Question: I'm writing a wxPython app that needs to match the appearance of an existing Windows application.
I'm trying to put Static Text and Button controls on a panel with a gradient background. Here are the ways I've found, but I can't help feeling that I'm missing something. How should I draw static text and custom controls and let the background show through?
1. Somehow persuade native controls not to draw the background. This applies esp. to wxStaticText
2. Turn on the global system option msw.window.no-clip-children to let the background show through?
3. Pass in a repainting function that touches up the background of each control during its onPaint Handler
2 seems easiest but I wonder if it's turned off for a reason. Are there any performance implications to turning on the no-clip-children globally? Is there any way to turn it on just for the windows I want?
Sorry if this is starting to look like an answer in a question. I want to know if there is a right way to do this.

'''
#!/usr/bin/python
import wx
class GradientPanel(wx.Panel):
def __init__(self,*args,**kwargs):
wx.Panel.__init__(self,*args,**kwargs)
self.Bind(wx.EVT_PAINT,lambda e: self.paintBackground())
self.Bind(wx.EVT_ERASE_BACKGROUND,lambda e: None)
self.t=wx.StaticText(self,pos=(30,20),label="wxStaticText. Looks bad on MSW")
self.t2=MyStaticText(self,pos=(30,50), size=(300,25), label="MyStaticText. Needs ClipChildren turned off")
self.t3=MyStaticTextWithCustomBackground(self,pos=(30,80),size=(300,25), label="This Control touches up its own background",paintBackgroundToDC=self.paintBackgroundToDC)
def paintBackground(self):
dc=wx.PaintDC(self)
self.paintBackgroundToDC(self,dc)
def paintBackgroundToDC(self,ofWindow,dc=None):
r=self.GetScreenRect()
r.SetTopLeft(ofWindow.ScreenToClient(r.GetTopLeft()))
dc.GradientFillLinear(r,wx.Colour(240,240,240),wx.Colour(128,128,255),wx.SOUTH)
class MyStaticText(wx.Window):
def __init__(self,parent,label,**kwargs):
wx.Window.__init__(self,parent,**kwargs)
self.label=label
self.Bind(wx.EVT_PAINT,lambda e: self.repaint())
self.Bind(wx.EVT_ERASE_BACKGROUND,lambda e: None)
def repaint(self):
self.repaintToDC(wx.PaintDC(self))
def repaintToDC(self,dc):
dc.DrawText(self.label,0,0)
class MyStaticTextWithCustomBackground(MyStaticText):
def __init__(self,parent,label,paintBackgroundToDC=None,**kwargs):
self.paintBackgroundToDC=paintBackgroundToDC
MyStaticText.__init__(self,parent,label,**kwargs)
def repaint(self):
dc=wx.PaintDC(self)
if self.paintBackgroundToDC:
self.paintBackgroundToDC(self,dc)
MyStaticText.repaintToDC(self,dc)
if __name__ == "__main__":
#wx.SystemOptions.SetOptionInt('msw.window.no-clip-children',1)
app=wx.PySimpleApp()
frame=wx.Frame(None,title="Transparent Controls")
panel=GradientPanel(frame)
frame.Show()
app.MainLoop()
'''
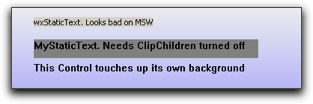
Answer: I ran into this exact problem the other day: how to display static text with a transparent background using wxPython. Here's what I came up with:
'''
class TransparentText(wx.StaticText):
def __init__(self, parent, id=wx.ID_ANY, label='', pos=wx.DefaultPosition,
size=wx.DefaultSize, style=wx.TRANSPARENT_WINDOW, name='transparenttext'):
wx.StaticText.__init__(self, parent, id, label, pos, size, style, name)
self.Bind(wx.EVT_PAINT, self.on_paint)
self.Bind(wx.EVT_ERASE_BACKGROUND, lambda event: None)
self.Bind(wx.EVT_SIZE, self.on_size)
def on_paint(self, event):
bdc = wx.PaintDC(self)
dc = wx.GCDC(bdc)
font_face = self.GetFont()
font_color = self.GetForegroundColour()
dc.SetFont(font_face)
dc.SetTextForeground(font_color)
dc.DrawText(self.GetLabel(), 0, 0)
def on_size(self, event):
self.Refresh()
event.Skip()
'''
A couple of key things:
1. The window style should be wx.TRANSPARENT_WINDOW (all controls are windows in wxwidgets)
2. Use GCDC instead of a normal DC, because the former has much better transparency support
I have noticed occasional problems where the parent panel's background does not get invalidated when the content of the TransparentText control gets updated. It's not consistent, and it usually works well.